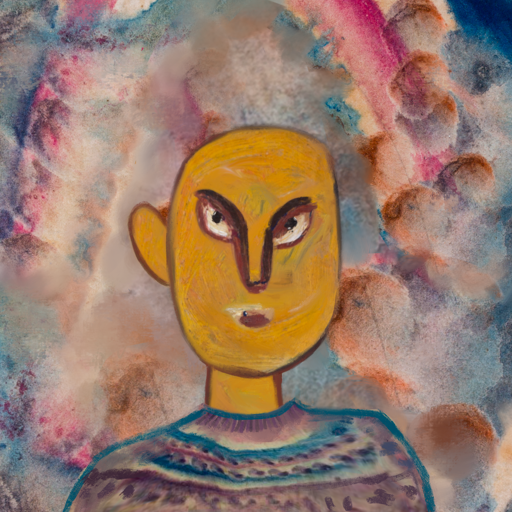
Background: Rupkatha, Head And Neck Front: After_Raid, Face Front: After_Raid, Bust: HillGirl, Hair Front: Blank, Head Accessory: Blank, Second Necklace: Blank, Necklace: Blank, Baby: Blank